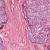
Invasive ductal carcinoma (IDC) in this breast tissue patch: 0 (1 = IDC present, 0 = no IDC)